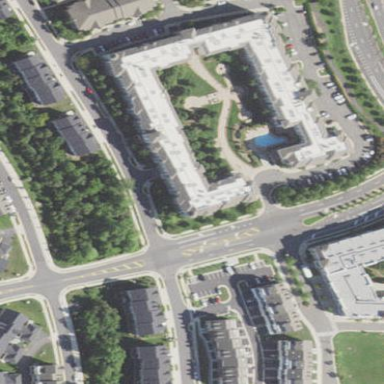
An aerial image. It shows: Residential building in residential area. The building consists of apartments.